Interaction volume radius: 10 \u00c5
Interaction volume height: 10 \u00c5
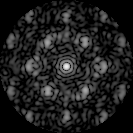
Disorder parameter: 0.5057